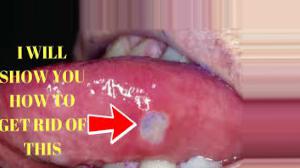
Condition: Mouth Ulcer